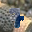
Label: 7